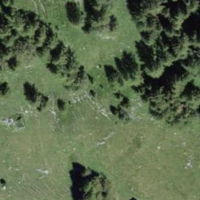
EUNIS habitat code: 26
Species observed at this site:
Cervus elaphus